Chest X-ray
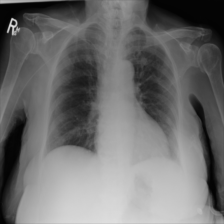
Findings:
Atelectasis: negative
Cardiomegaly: negative
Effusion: negative
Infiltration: negative
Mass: negative
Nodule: negative
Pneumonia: negative
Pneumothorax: negative
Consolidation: negative
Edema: negative
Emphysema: negative
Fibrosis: negative
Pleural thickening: negative
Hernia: negative